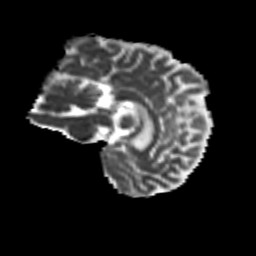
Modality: MD
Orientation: sagittal
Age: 42
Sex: female
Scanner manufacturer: siemens
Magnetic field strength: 3 T
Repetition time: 8.6 s
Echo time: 0.095 s